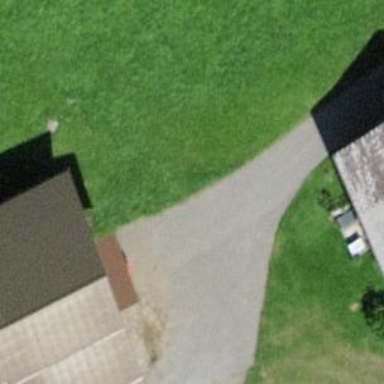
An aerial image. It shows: Driveway.